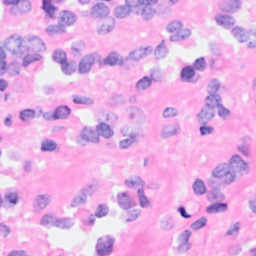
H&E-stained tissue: Breast